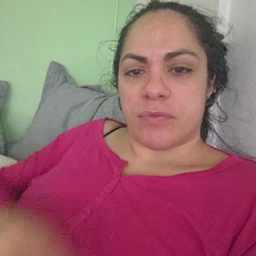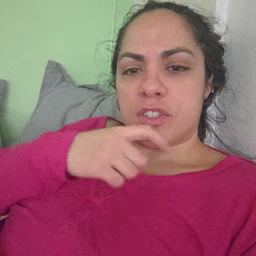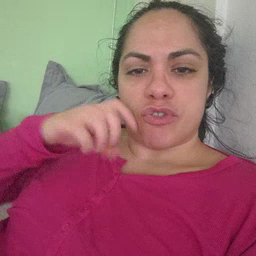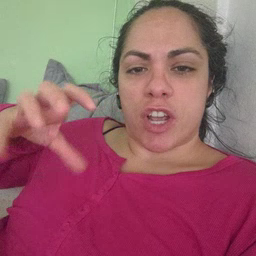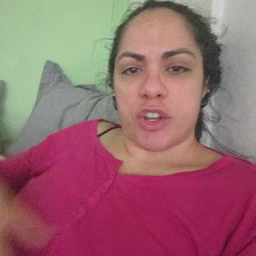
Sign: dryer